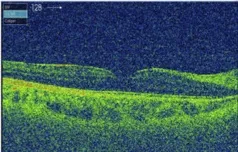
A fundus photograph showing improvement of vitreous opacity in both eyes.
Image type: ophthalmic_imaging (fundus_photograph)